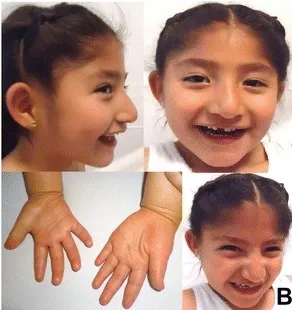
Available family members. Proband (III-1) with telecanthus, bilateral epicanthal folds, wide mouth, and an apparently happy demeanor; hands with tapered fingers, abnormal creases and broad thumbs.
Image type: medical_photograph (oral_photograph)